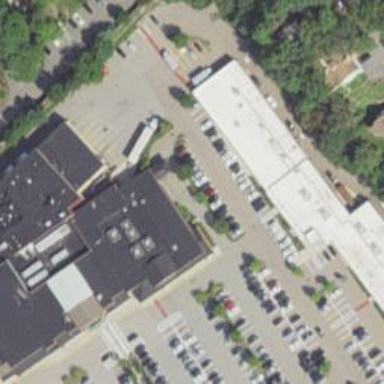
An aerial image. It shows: Pharmacy providing healthcare services.